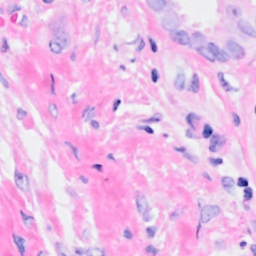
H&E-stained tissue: Breast